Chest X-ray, PA view. Patient: 79 years old, sex M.
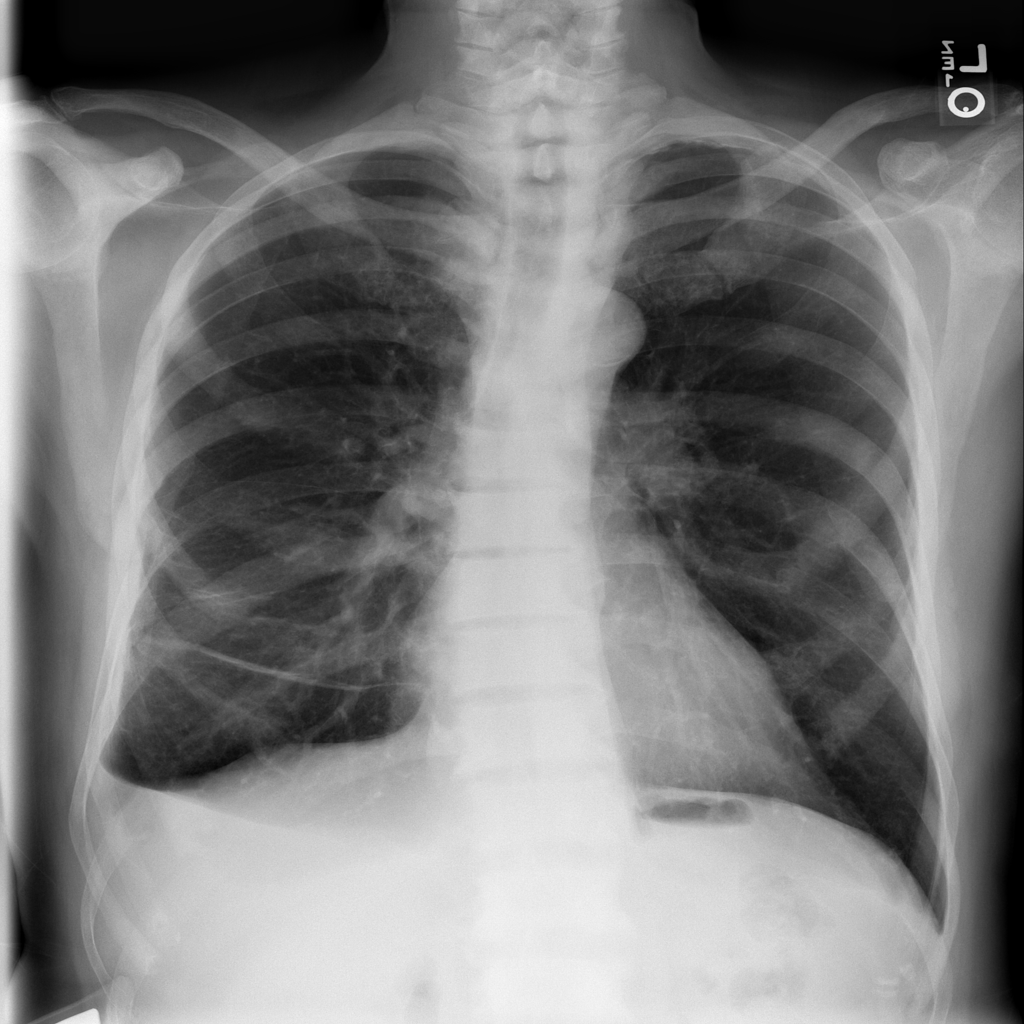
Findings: Atelectasis, Effusion